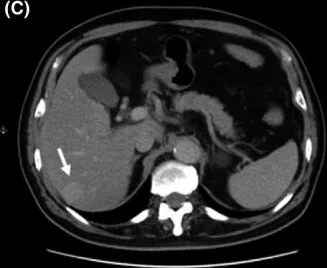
Contrast-enhanced computed tomography images of the abdomen on admission. (C) An approximately 2-cm-diameter lesion was observed in S7; this was slightly enhanced in the equilibrium phase.
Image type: radiology (ct)